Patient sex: M
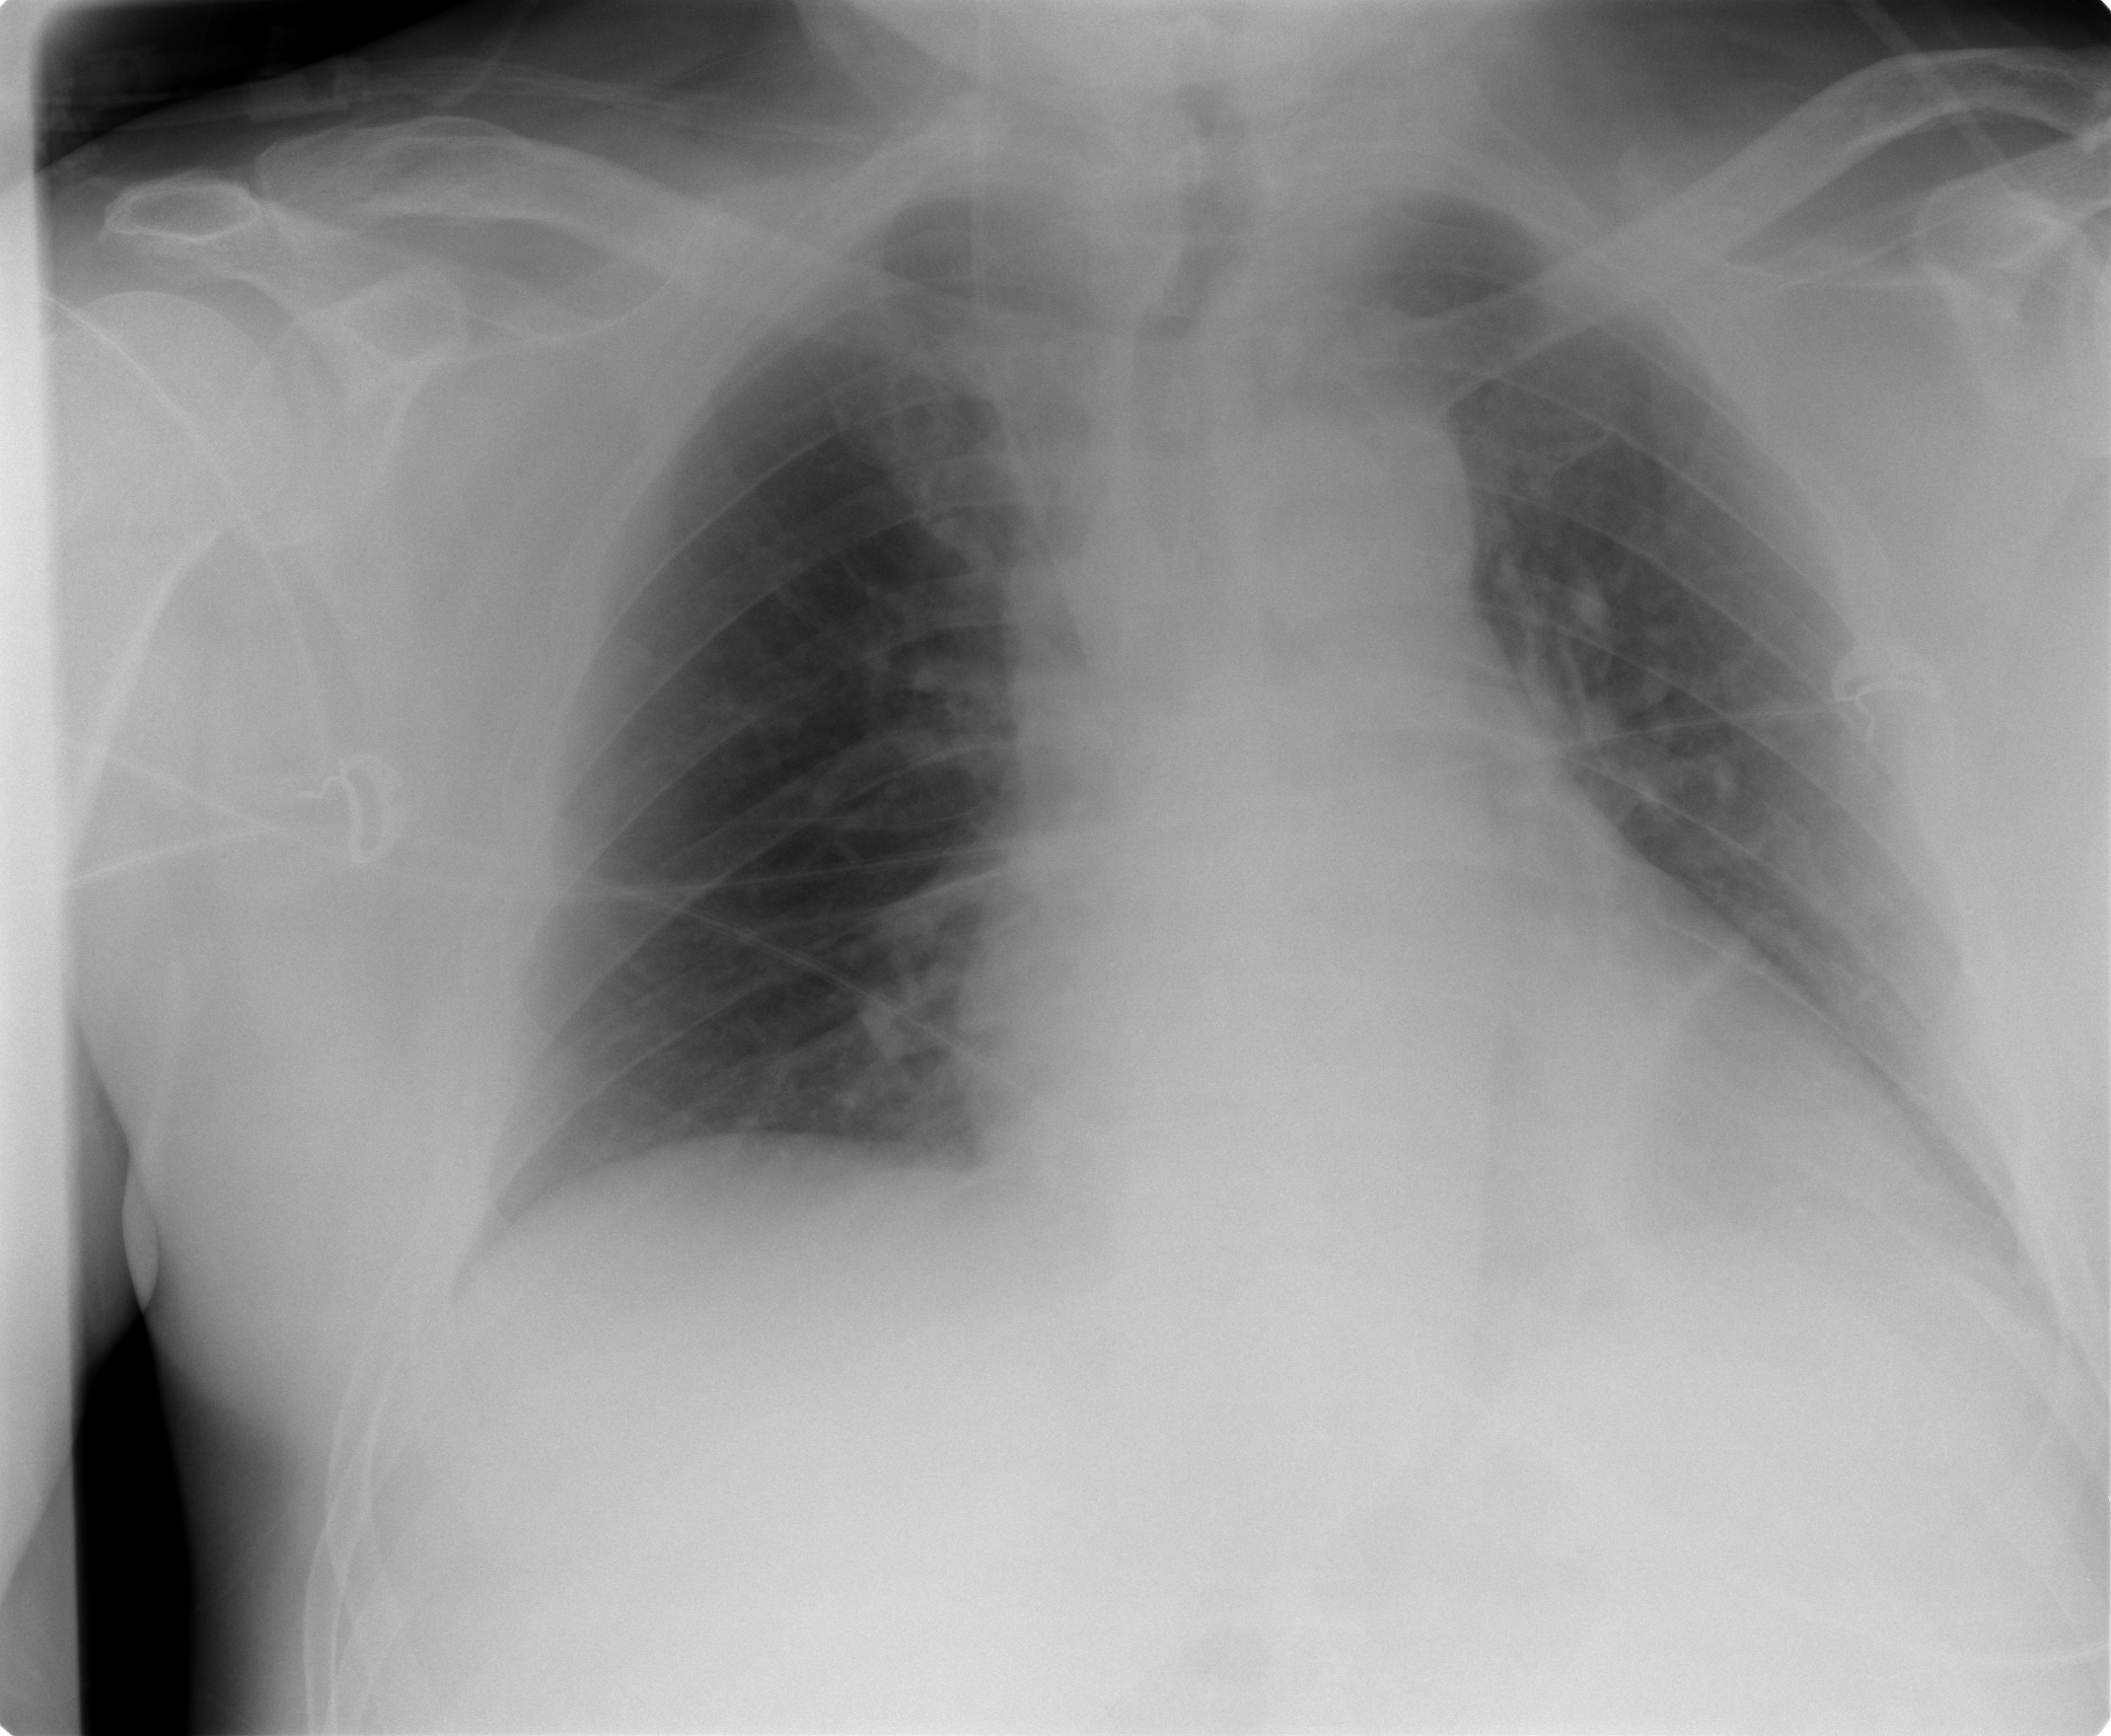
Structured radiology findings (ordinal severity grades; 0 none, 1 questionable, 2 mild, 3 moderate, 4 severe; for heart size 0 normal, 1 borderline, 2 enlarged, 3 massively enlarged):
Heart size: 2
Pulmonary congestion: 0
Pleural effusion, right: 0
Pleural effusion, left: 1
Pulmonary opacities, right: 0
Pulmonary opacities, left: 0
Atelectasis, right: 0
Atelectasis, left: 0